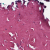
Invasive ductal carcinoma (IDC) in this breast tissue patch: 0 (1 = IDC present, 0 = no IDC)